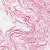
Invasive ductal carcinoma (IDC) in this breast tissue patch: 0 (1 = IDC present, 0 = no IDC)